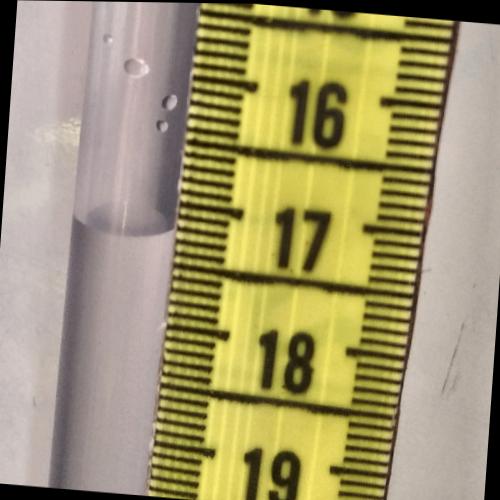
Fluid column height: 17.2 cm